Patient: sex M, age 55
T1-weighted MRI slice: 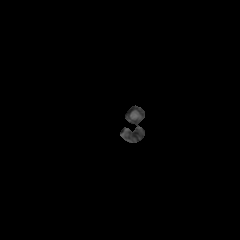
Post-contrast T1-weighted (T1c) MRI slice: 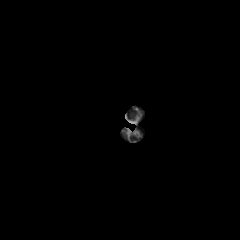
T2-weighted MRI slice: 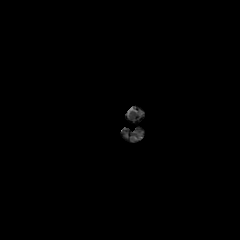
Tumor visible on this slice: no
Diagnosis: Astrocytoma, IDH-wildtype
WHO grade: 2